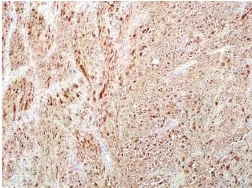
Hematoxylin and eosin and S-100 staining of the tumors of the thigh treated surgically in 1990 ,. S-100 immunohistochemistry. Histological factors such as cellularity, degree of nuclear atypia, mitotic counts, and S-100 immunoreactivity were similar among the specimens.
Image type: pathology (immunostaining)